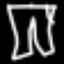
Label: pants